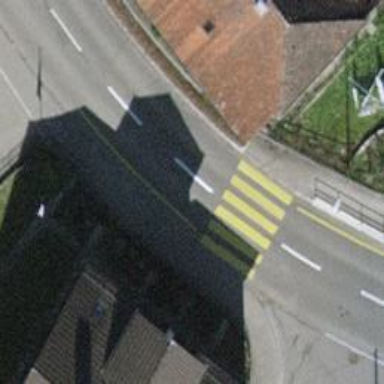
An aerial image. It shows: Uncontrolled road crossing.